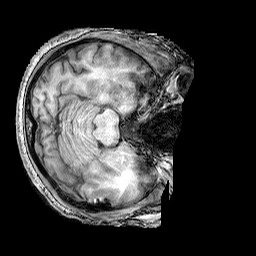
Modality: T1w
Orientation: axial
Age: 39
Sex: female
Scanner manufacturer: siemens
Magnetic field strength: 3 T
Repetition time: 2.25 s
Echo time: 0.00411 s